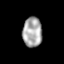
Tissue: skin
Cell type: Epithelial cells
Senescence score: 0.2058
Nuclear area (px): 567
Mean DAPI intensity: 168.608